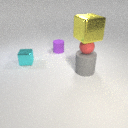
large gray rubber cylinder to the right of small cyan metal cube